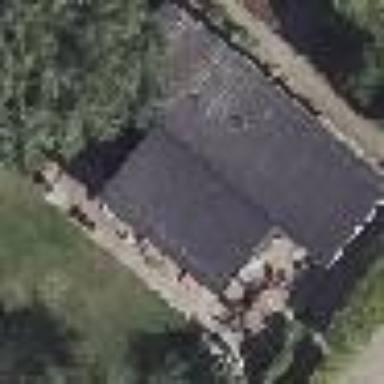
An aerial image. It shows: House with skillion roof shape.